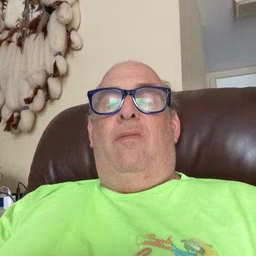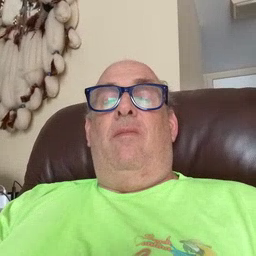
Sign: jacket